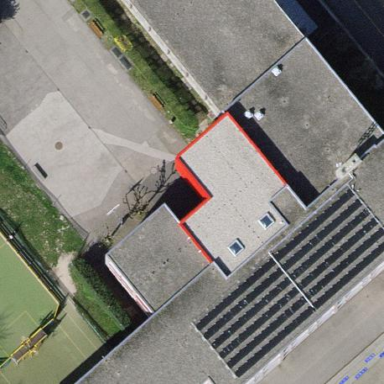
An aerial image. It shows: School building.